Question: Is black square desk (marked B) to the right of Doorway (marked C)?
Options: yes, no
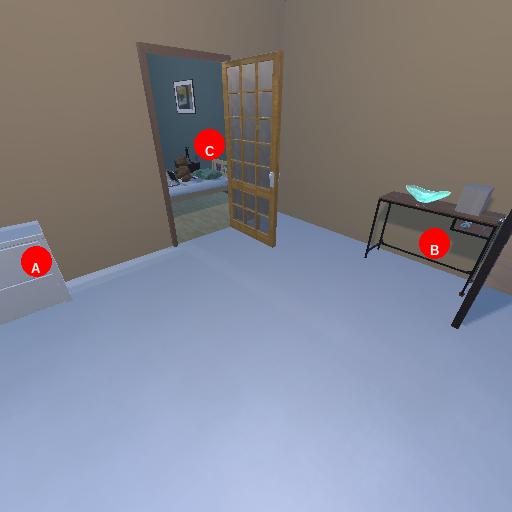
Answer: yes